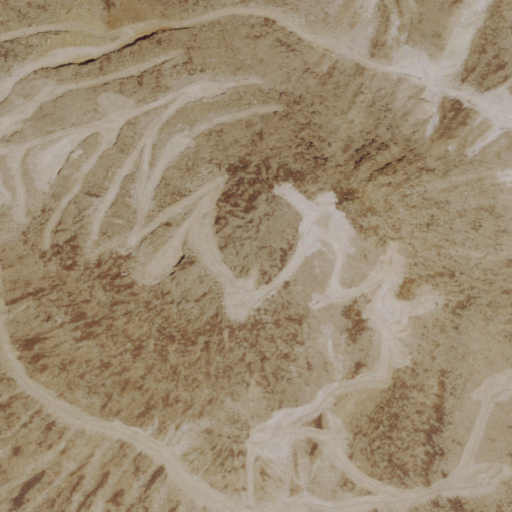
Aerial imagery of mountain in Nevada named Hasbrouck Peak containing shrub and barren land